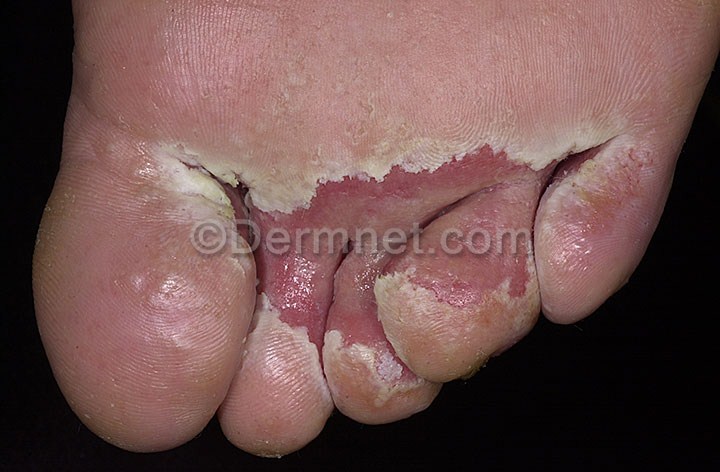
Disease: Cellulitis Impetigo and other Bacterial Infections